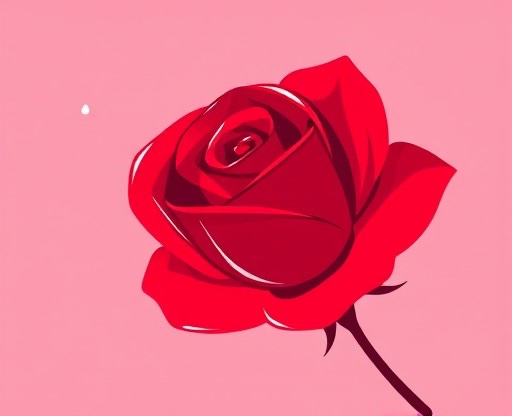
Category: Valentine